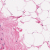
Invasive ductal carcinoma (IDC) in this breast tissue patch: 0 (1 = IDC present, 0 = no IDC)